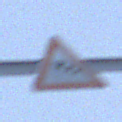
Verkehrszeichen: SeitenwindVonLinks
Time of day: Midday
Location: Outdoor (Nature)
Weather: Overcast
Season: Winter
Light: Natural